Interaction volume radius: 5 \u00c5
Interaction volume height: 20 \u00c5
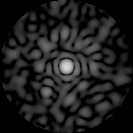
Disorder parameter: 0.8959